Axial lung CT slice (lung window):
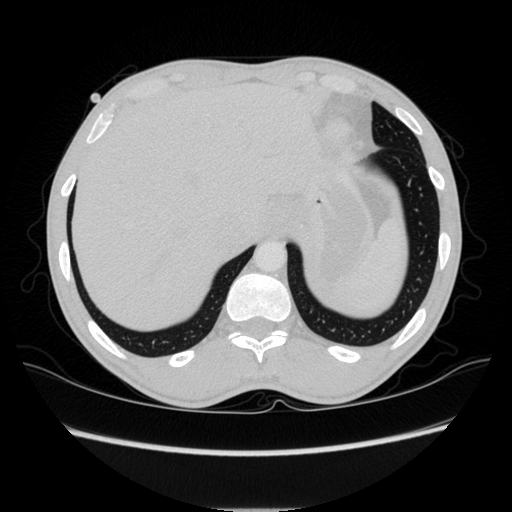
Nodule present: no